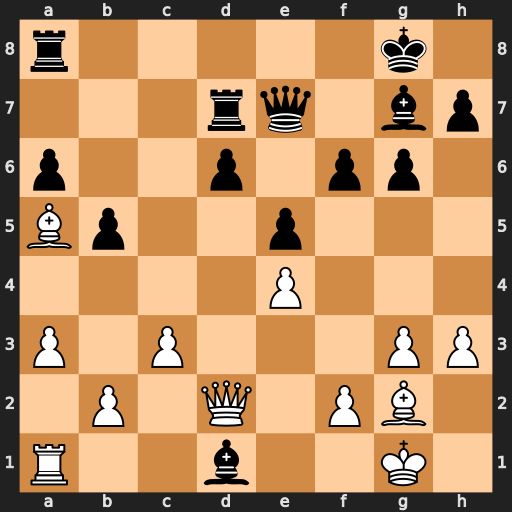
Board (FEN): r5k1/3rq1bp/p2p1pp1/Bp2p3/4P3/P1P3PP/1P1Q1PB1/R2b2K1
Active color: w
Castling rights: -
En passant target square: -
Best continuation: Qd5+ Qf7 Qxa8+